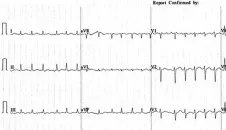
Key investigations performed. (B) Coronary angiogram showed no obstructive coronar artery disease.
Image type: electrography (ekg)